Interaction volume radius: 5 \u00c5
Interaction volume height: 10 \u00c5
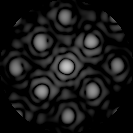
Disorder parameter: 0.2002